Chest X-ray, AP view. Patient: 67 years old, sex F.
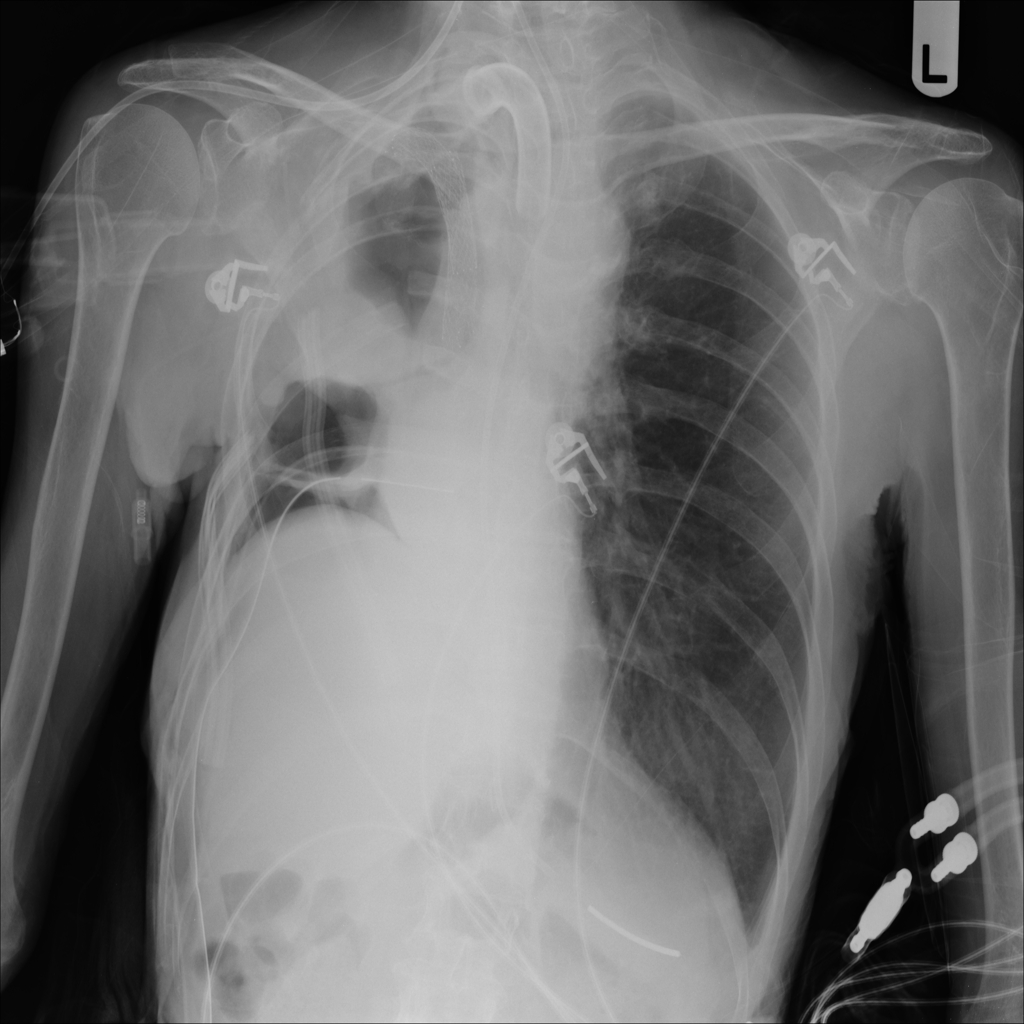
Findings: Effusion